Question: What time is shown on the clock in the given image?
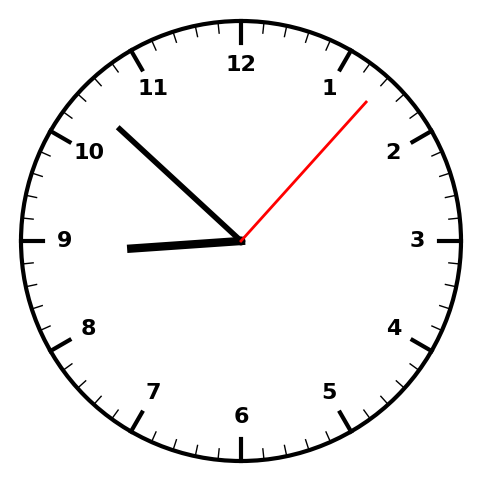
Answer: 08:52:07